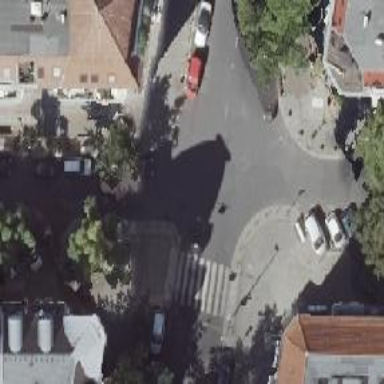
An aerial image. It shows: Asphalt footpath with unmarked crossing.